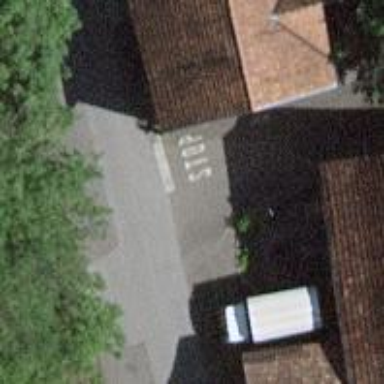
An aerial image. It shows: Bollard.